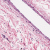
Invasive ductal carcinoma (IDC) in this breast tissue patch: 0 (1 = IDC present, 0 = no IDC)